Chest X-ray:
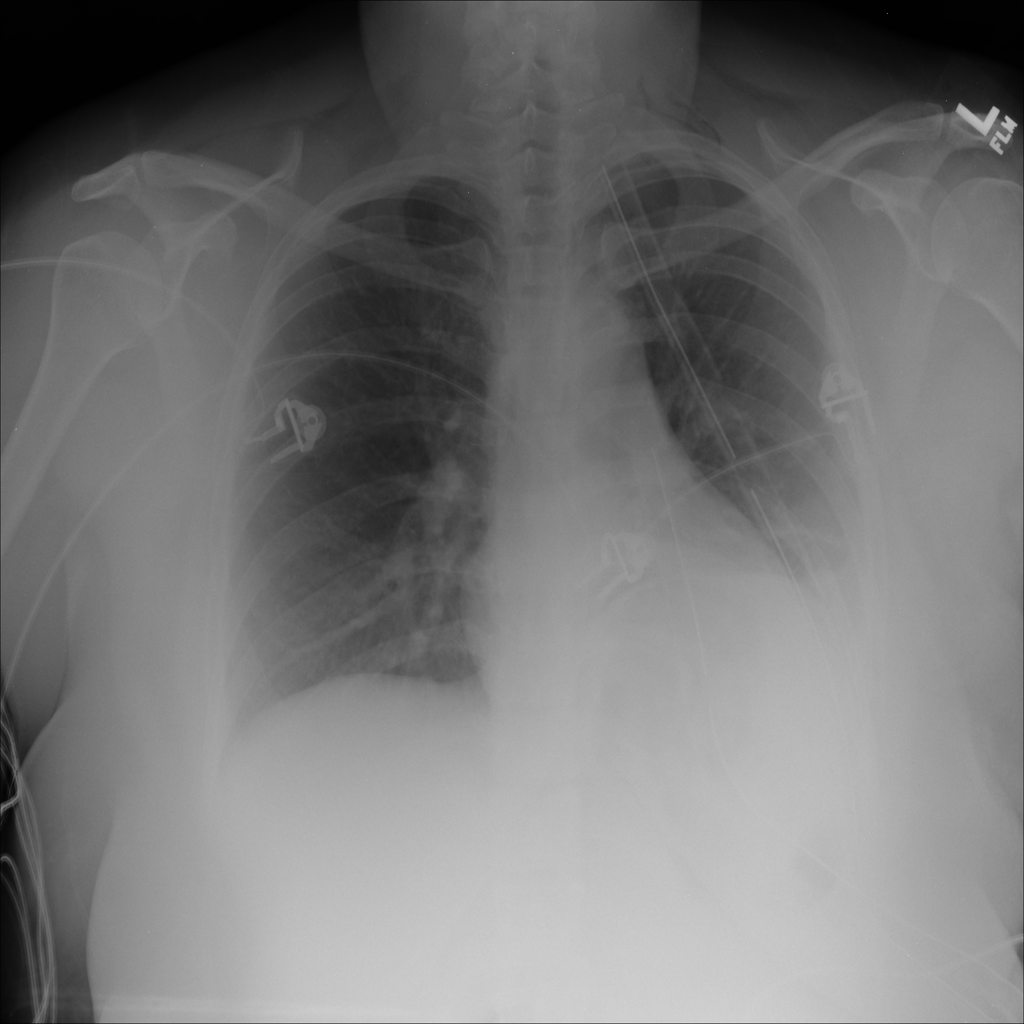
Findings: Effusion, Atelectasis, Fracture
No abnormal finding: no